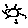
Label: sun